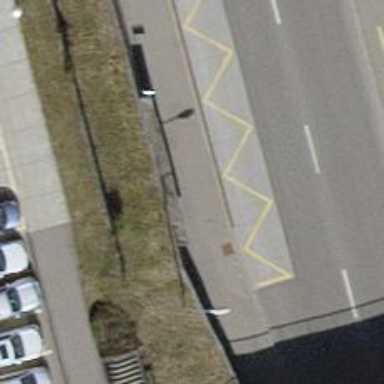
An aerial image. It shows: Asphalt sidewalk path.